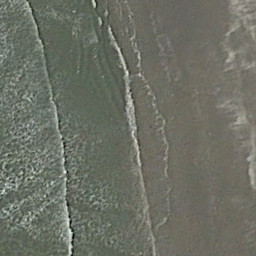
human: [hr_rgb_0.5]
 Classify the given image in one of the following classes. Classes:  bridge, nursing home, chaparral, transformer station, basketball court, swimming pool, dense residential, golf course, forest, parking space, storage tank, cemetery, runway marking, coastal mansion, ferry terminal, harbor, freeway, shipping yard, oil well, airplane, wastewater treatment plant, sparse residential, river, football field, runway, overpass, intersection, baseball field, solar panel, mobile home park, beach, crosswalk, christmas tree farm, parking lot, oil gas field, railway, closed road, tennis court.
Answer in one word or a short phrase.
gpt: beach